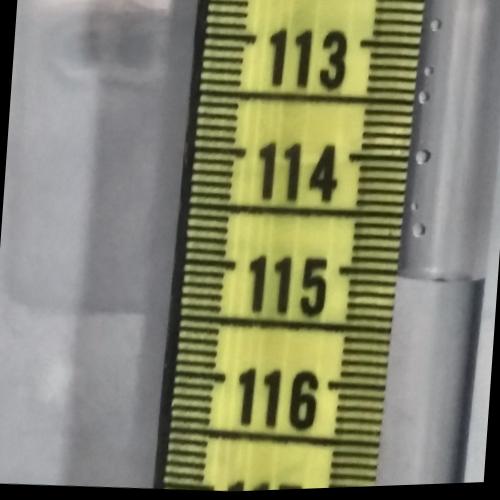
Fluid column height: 115.0 cm